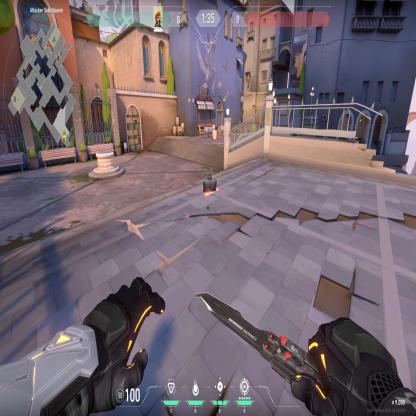
Label: dropped spike